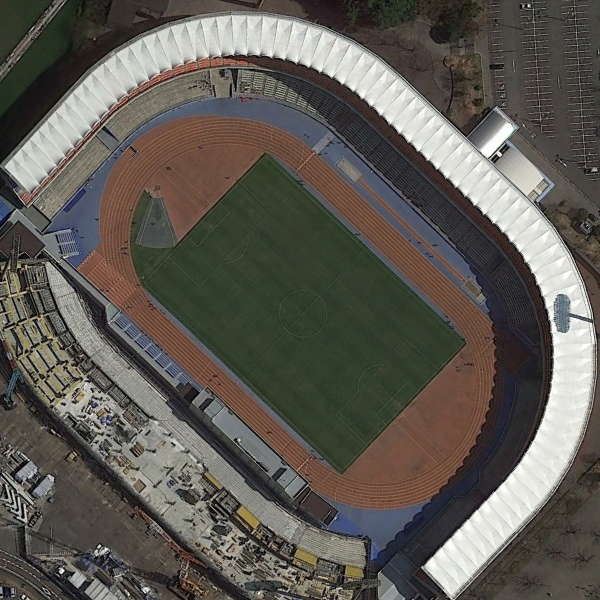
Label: Stadium